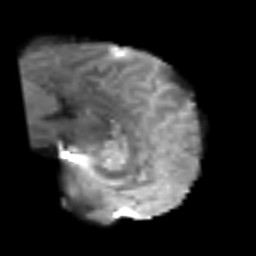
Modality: T2w
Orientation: sagittal
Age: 43
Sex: male
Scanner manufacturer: siemens
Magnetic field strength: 3 T
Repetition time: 6.1 s
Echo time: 0.101 s